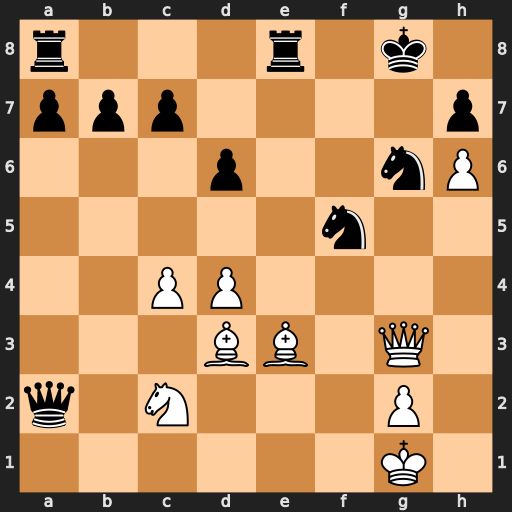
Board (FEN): r3r1k1/ppp4p/3p2nP/5n2/2PP4/3BB1Q1/q1N3P1/6K1
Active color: w
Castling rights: -
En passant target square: -
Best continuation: Bxf5 Rxe3 Qxe3 Rf8 Qe6+ Rf7 Bxg6